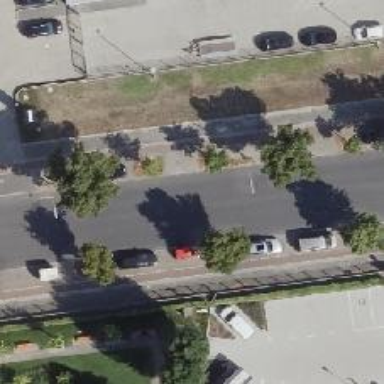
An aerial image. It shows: Broadleaved deciduous tree with parking obstacle nearby.